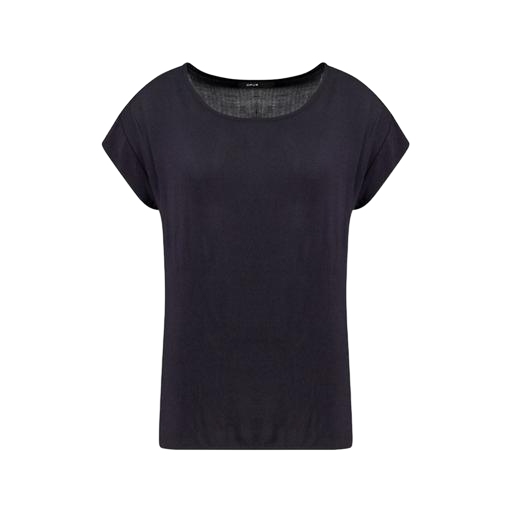
cap-sleeved tee, short-sleeve top only macy, boxy fit t-shirt, white background